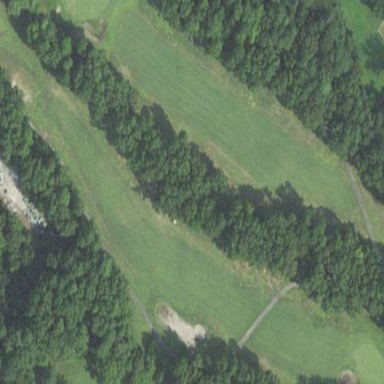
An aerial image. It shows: Golf pitch.